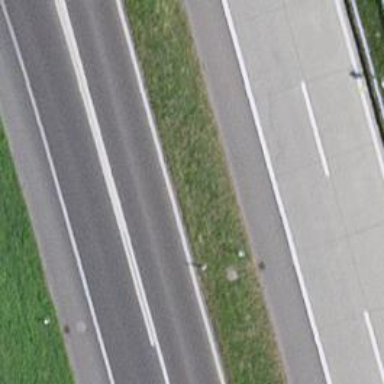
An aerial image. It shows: Asphalt motorway link.